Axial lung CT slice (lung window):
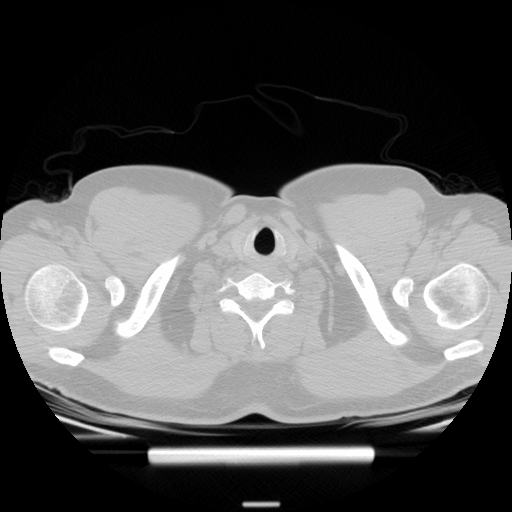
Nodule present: no